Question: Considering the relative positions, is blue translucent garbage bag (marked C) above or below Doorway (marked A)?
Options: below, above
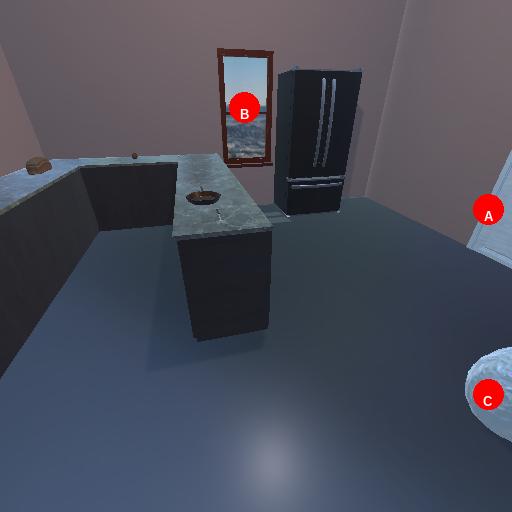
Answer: below